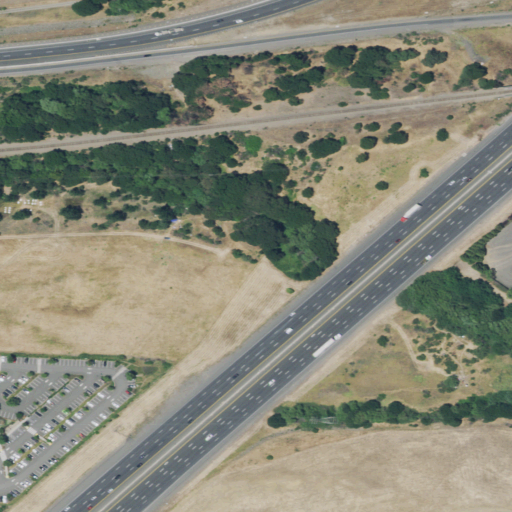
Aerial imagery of valley in California named Jameson Canyon containing low intensity development, grassland, medium intensity development, high intensity development, shrub, and open development